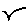
Label: bird